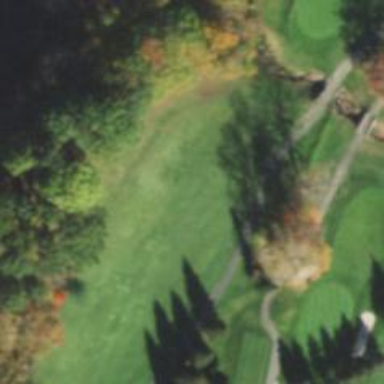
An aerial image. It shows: View of golf hole.